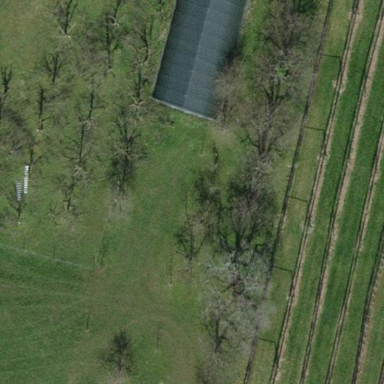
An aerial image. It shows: Orchard.